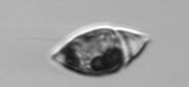
Label: Amphidinium